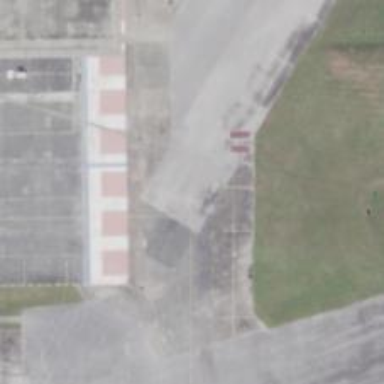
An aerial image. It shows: View of taxiway at the airport.